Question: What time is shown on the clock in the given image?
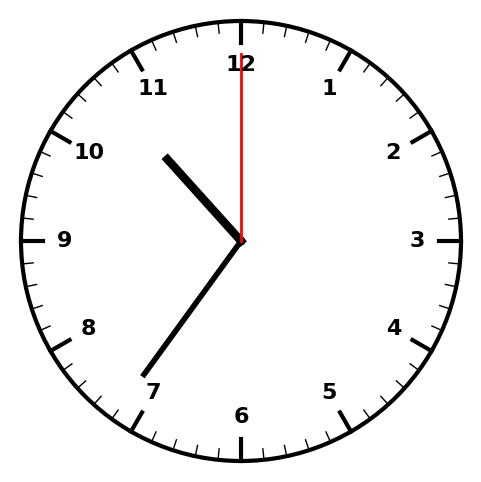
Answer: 10:36:00